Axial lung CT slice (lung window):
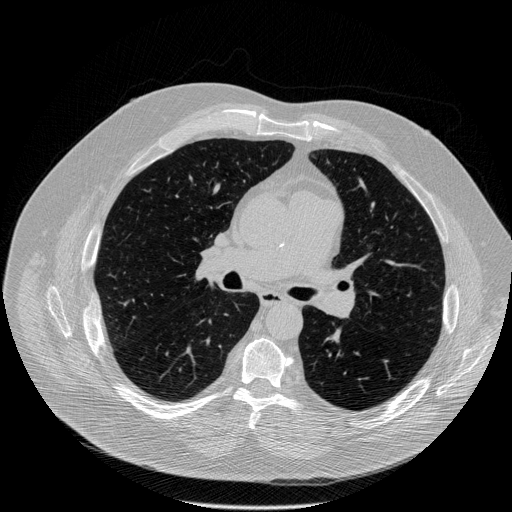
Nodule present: no